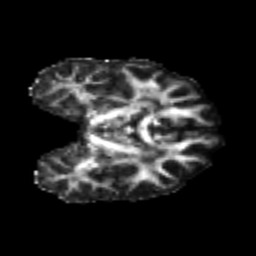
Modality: FA
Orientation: coronal
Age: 22
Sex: male
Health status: healthy
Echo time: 0.074 s